Interaction volume radius: 10 \u00c5
Interaction volume height: 15 \u00c5
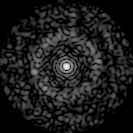
Disorder parameter: 0.8389